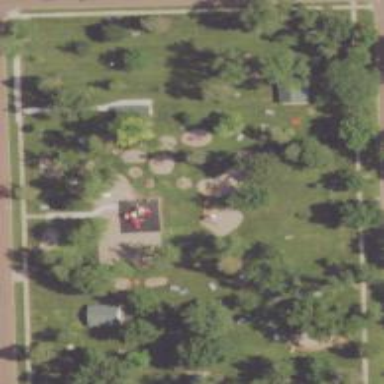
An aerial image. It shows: Park.